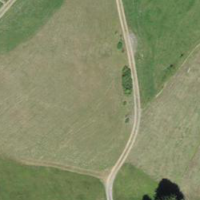
EUNIS habitat code: 24
Species observed at this site:
Centaurea scabiosa